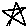
Label: star